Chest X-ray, PA view. Patient: 65 years old, sex F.
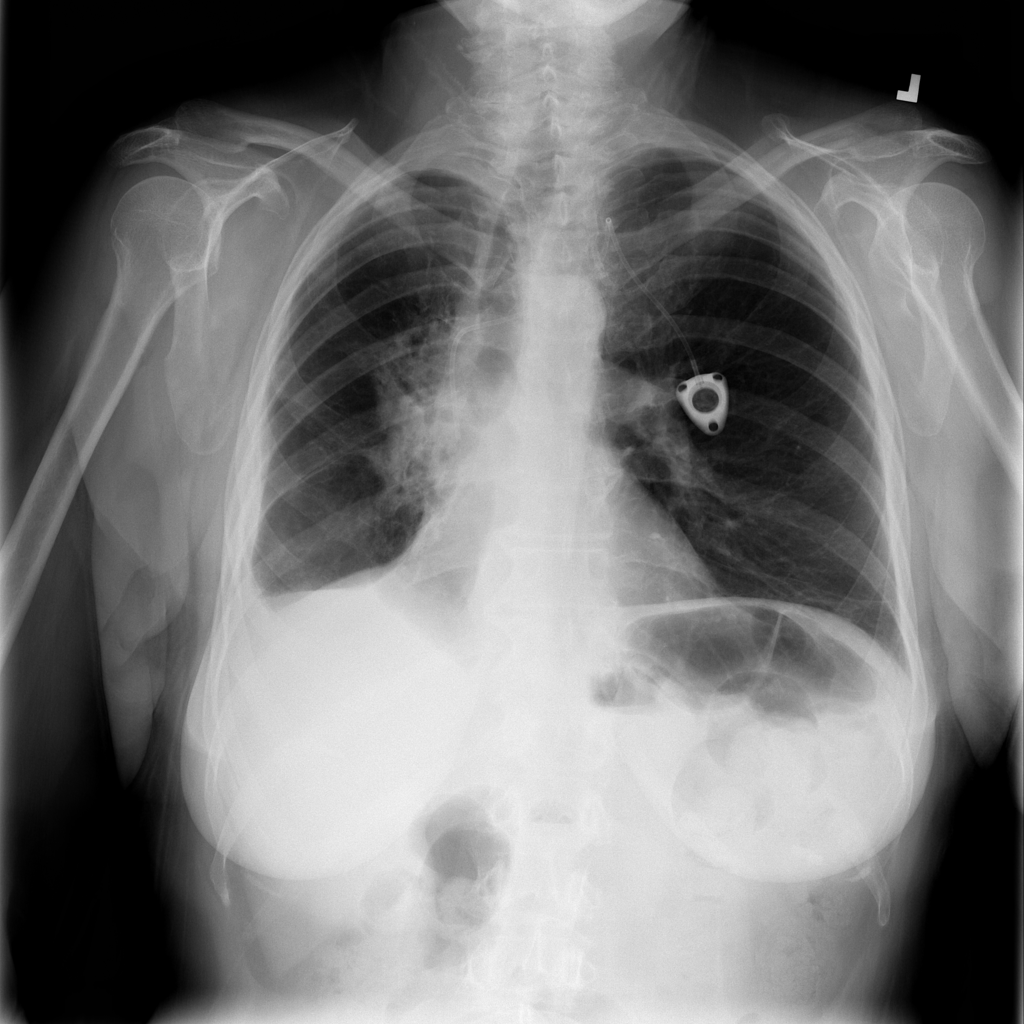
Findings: Infiltration, Mass, Pleural_Thickening